Question: I'm developing a mobile application that draws street maps in 3d. One of the issues I'm having is trying to draw street labels without any overlapping. I can get text to contour along the paths but there are a lot of places that they overlap:

Google does a pretty great job of drawing street labels without any intersections or overlapping. The 3d view in the mobile Google Maps application for Android is particularly good at demonstrating this.
The only idea I've been able to come up with is doing collision detection (with bounding spheres on each letter between close by labels). This is pretty expensive in 3d, especially with many labels on screen at once.
I was looking for some insight into how Google might be doing their street label placement or other ideas I could try that are less expensive than brute-force collision detection. The Google Maps app updates label placement in real time as you zoom and pan the display so whatever method they're using is pretty performant.
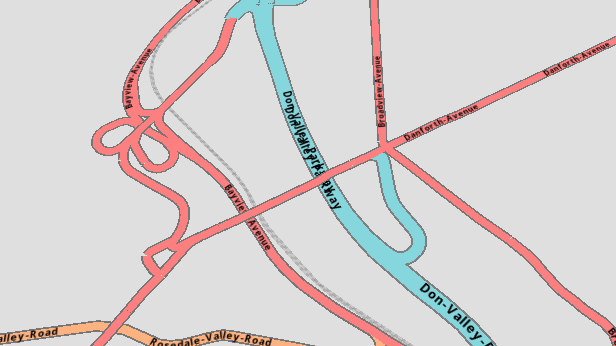
Answer: You're overcomplicating it a bit I'd say. Rather than trying to collide letter by letter simplify it to a chain of lines. A name written in a straight way can be represented by one straight line. Some text inside a curved road can be approximated by using 2-3 lines at most. It doesn't have to be pixel accurate after all.
You could also build a collection of other streets "colliding" with the current one (also as positions like bridges) and then ensure your names don't overlap or get close to these positions.